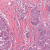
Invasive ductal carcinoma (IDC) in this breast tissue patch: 1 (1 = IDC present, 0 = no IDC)